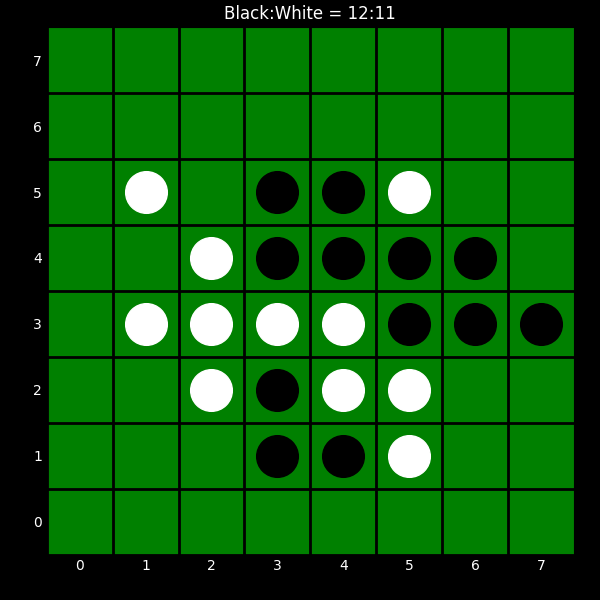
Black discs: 12
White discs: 11